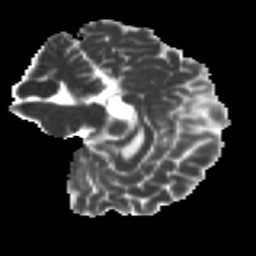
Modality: MD
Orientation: sagittal
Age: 19
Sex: male
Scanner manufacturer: ge
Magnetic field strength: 3 T
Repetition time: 7.8 s
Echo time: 0.0606 s